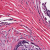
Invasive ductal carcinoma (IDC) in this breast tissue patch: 0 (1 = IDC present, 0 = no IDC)